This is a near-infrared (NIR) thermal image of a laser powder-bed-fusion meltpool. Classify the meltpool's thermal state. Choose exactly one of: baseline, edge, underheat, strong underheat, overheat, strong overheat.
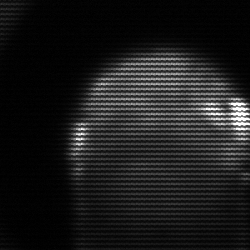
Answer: edge